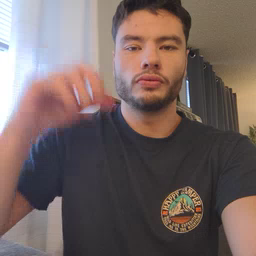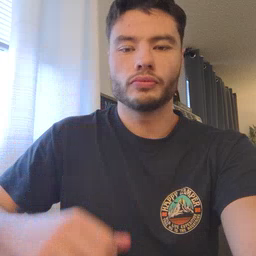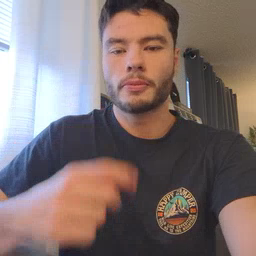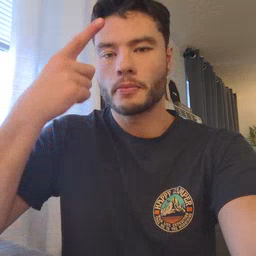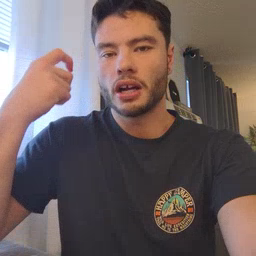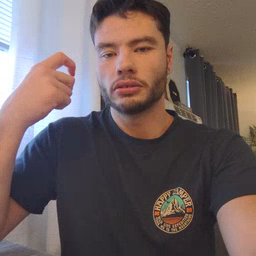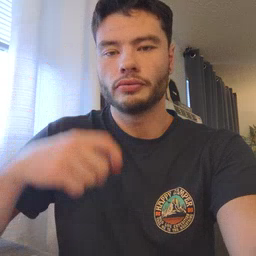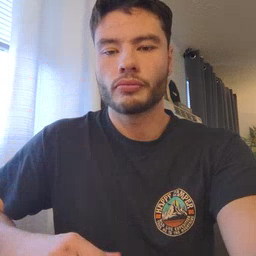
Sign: because